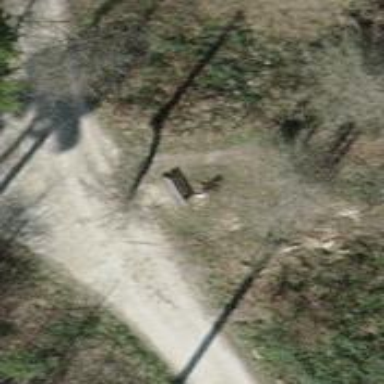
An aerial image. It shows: Brown bench in the vicinity.